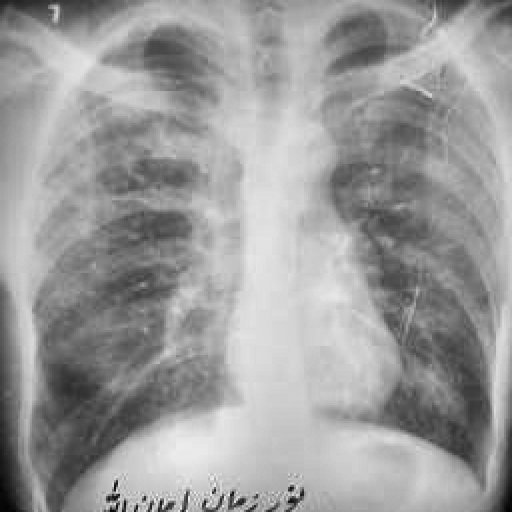
Finding: TUBERCULOSIS